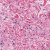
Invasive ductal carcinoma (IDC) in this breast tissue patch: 0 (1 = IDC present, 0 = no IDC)